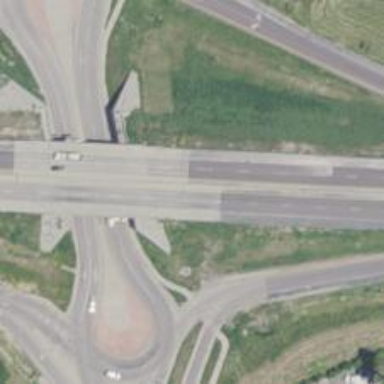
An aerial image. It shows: Motorway bridge.